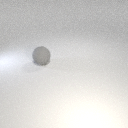
large gray rubber sphere